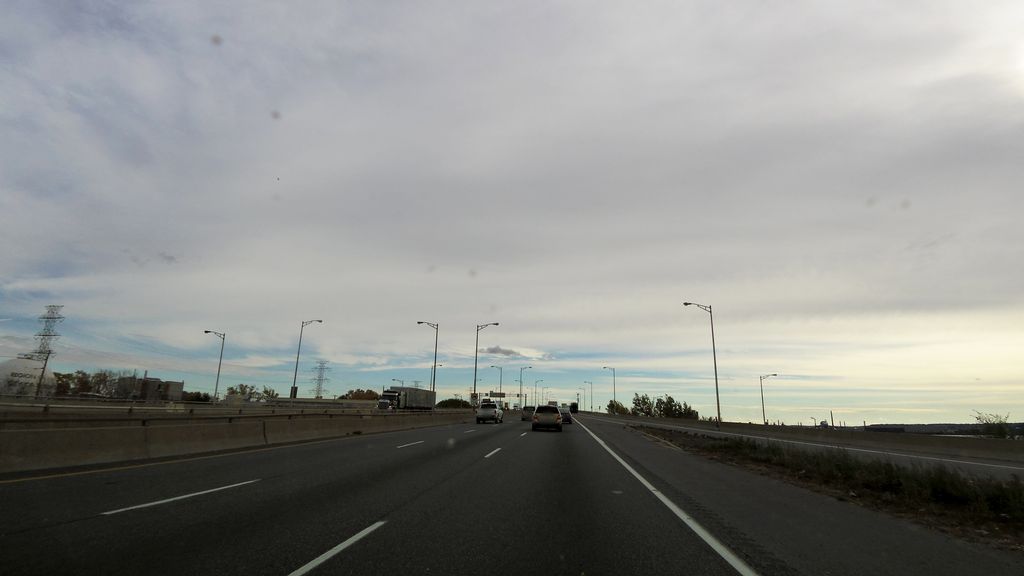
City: hamilton